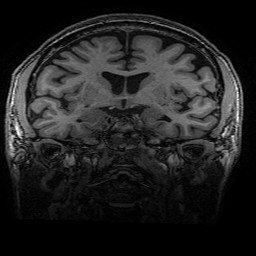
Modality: T1w
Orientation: sagittal
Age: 67
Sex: male
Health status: healthy
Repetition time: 2.53 s
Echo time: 0.0034 s